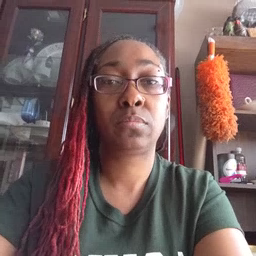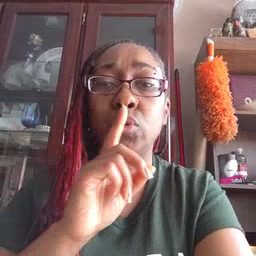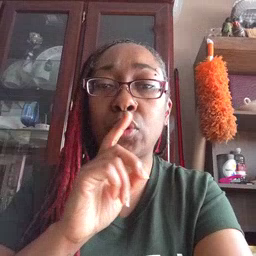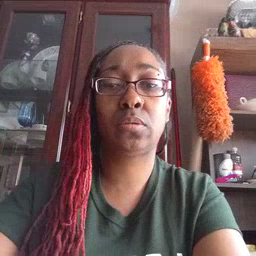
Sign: shhh